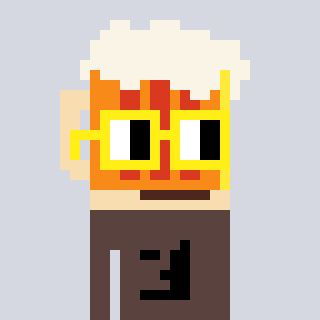
a pixel art character with square yellow glasses, a beer-shaped head and a darkbrown-colored body on a cool background